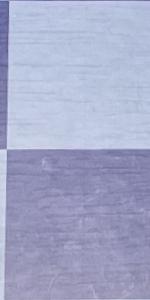
Label: Empty